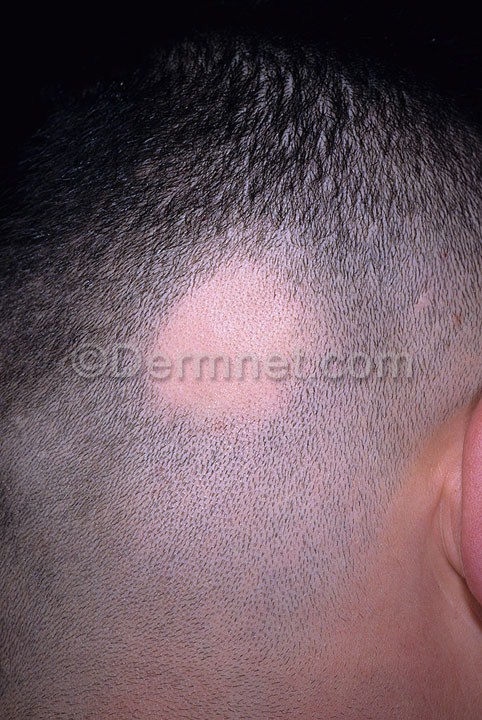
Disease: Nail Fungus and other Nail Disease